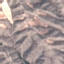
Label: HerbaceousVegetation